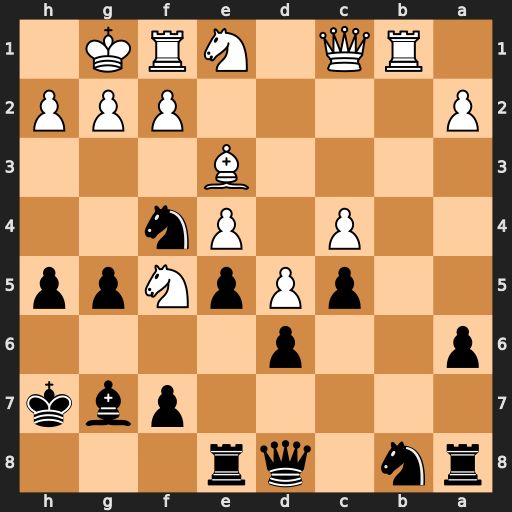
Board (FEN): rn1qr3/5pbk/p2p4/2pPpNpp/2P1Pn2/4B3/P4PPP/1RQ1NRK1
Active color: b
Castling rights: -
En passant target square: -
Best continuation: Ne2+ Kh1 Nxc1